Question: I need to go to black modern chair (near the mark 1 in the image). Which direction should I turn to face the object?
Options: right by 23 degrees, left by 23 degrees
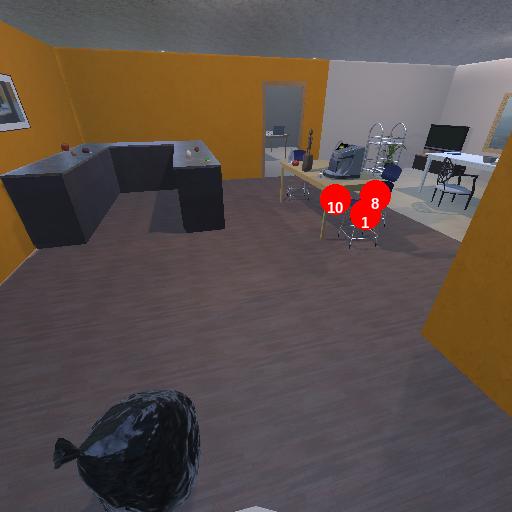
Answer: right by 23 degrees